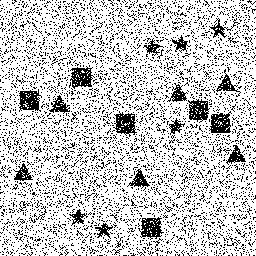
Squares: 6
Triangles: 6
Stars: 6
Total shapes: 18